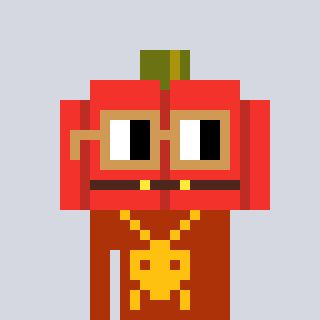
a pixel art character with square brown glasses, a pumpkin-shaped head and a hotbrown-colored body on a cool background